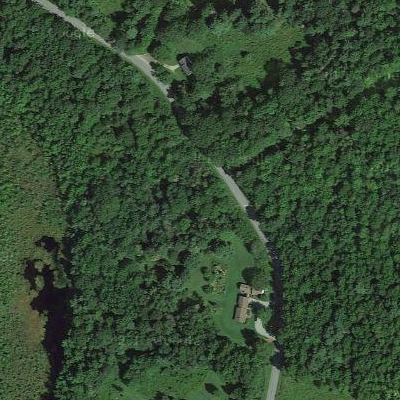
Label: eForest